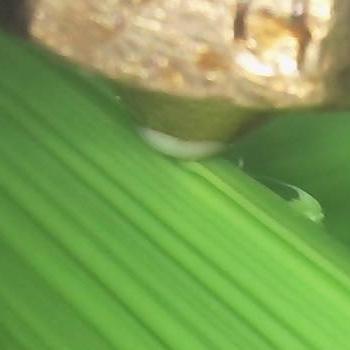
Flow rate: 35%